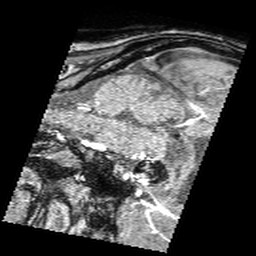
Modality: angio
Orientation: sagittal
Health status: ill
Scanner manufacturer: philips
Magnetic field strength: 3 T
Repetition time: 0.023 s
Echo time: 0.003454 s